Question: Edit:
So the answer was in this post: <URL>
You'll find everything you need to know for loading an HTML5 app with directories there, just make sure you drop files on your Xcode project clicking the radio button that reads "Create folder references for any added folders". Then just use the code on that links I've added up there.
Thanks to Sergio for the help.
---
I've been through StackOverflow several times already and none of the code I find there can display the images of my html5 App. The hard part seems to be loading files from different subdirectories. I do not want to throw everything in the root and then use the groups in Xcode because I would have to re-factor a lot of the HTML5 code.
I'd like to build this in as a light container, not have to use PhoneGap. Besides PhoneGap comes with a bigger bagage of bugs (I tested our app and it crashed on the iPad and worked on the iPhone). It's hard enough to deal with the HTML5 side of things and Cocoa Touch.
So here's how I load the HTML page:
'''
[webView loadRequest:[NSURLRequest requestWithURL:
[NSURL fileURLWithPath:[[NSBundle mainBundle]
pathForResource:@"index" ofType:@"html"]isDirectory:NO]]];
'''
I have found some solution that it's getting me closer to "Create folder references for any added folders" when adding the files to the resources folder, I can now see some of the images being loaded. The JS doesn't seem to be working properly. I have tested this app loading it from a URL running on a local server and it does work in that case.
So CSS is obviously working, images too but JS seems to be an issue.
Hopefully I'll find the answer soon.
---
Old
(this is when I was including the folders the wrong way)
So as you guys don't have to be wondering what am I seeing ( it looks to me like js and images are not loading and I do have subdirectories on the HTML5 app ):

---
Interesting posts which are related to this:
<URL>
<URL>
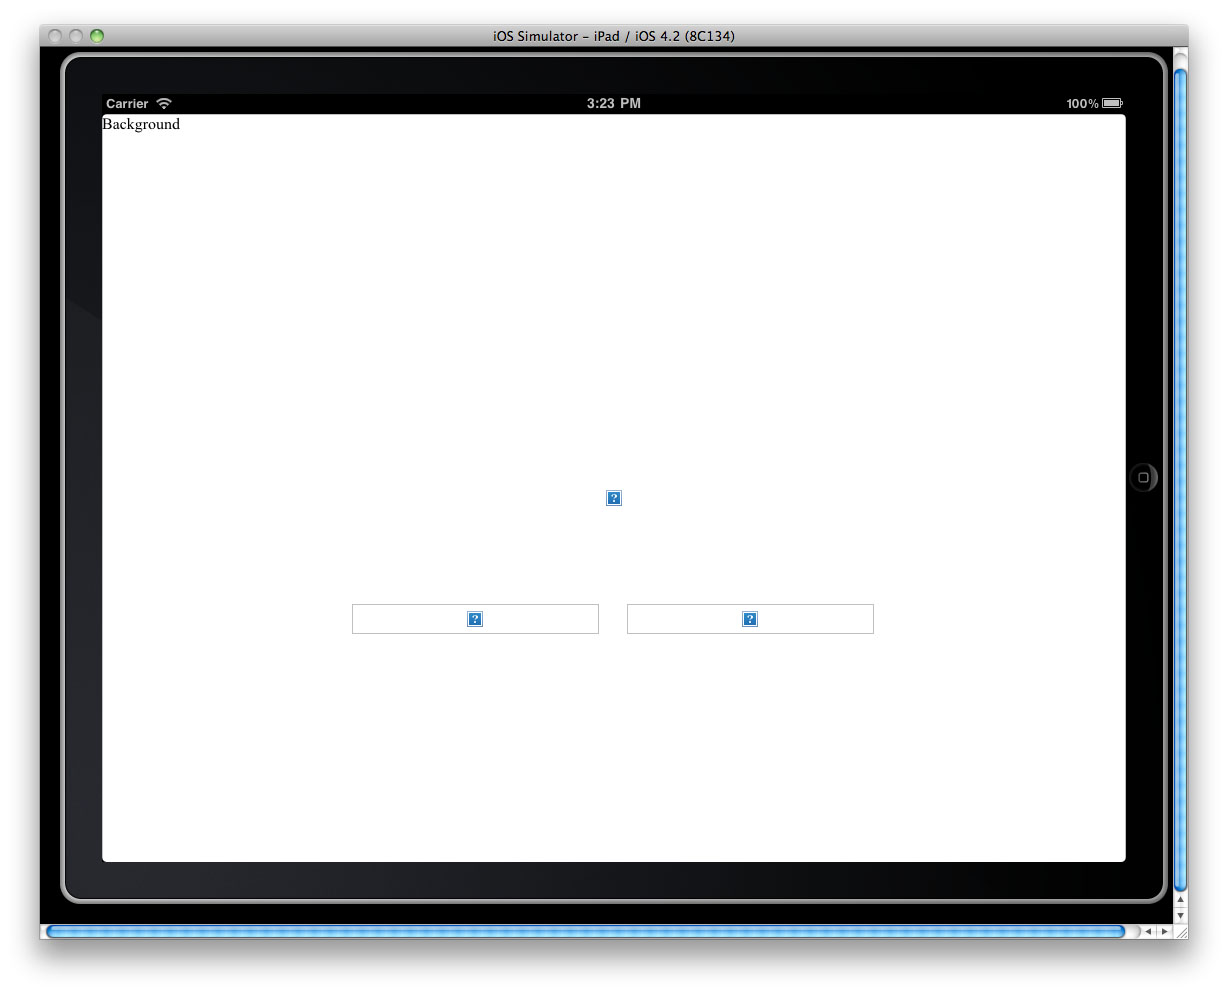
Answer: Indeed, you can load a local HTML in a 'UIWebView' by means of:
'''
- loadHTMLString:baseURL:
'''
The only thing you should be aware of is how to specify the 'baseURL' so that it goes to your local resources directory. So, if you add in your HTML:
'''
<img src="localImage.png" />
<link rel="stylesheet" type="text/css" href="theme.css" />
<script type="text/javascript" src="filename.js"></script>
'''
this will be found among your project resources.
It definitely works. Possibly there is some "issue" with your HTML and javascript source (like, e.g., using subdirectories or absolute URLs).
EDIT:
If you need to organize your resources (images and scripts) in directories inside of the Resources directory of your app, see this <URL>.
To get the path to your Resources directory, use:
'''
NSString* filePath = [[NSBundle mainBundle] pathForResource:@"index" ofType:@"html"];
'''
An alternative could be hosting all of your file in the 'Documents' directory of your app (which is reserved for user content). In this case, I suppose you could download an archive of your app and install it in the document directory.